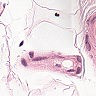
Metastatic tissue present: no